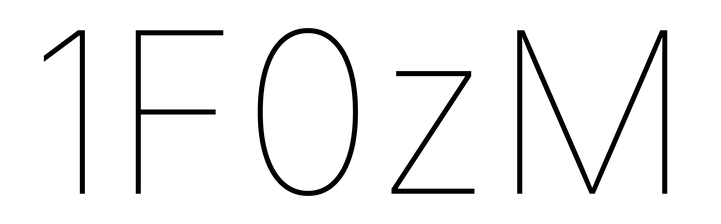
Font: Inter_Thin